Question: I noticed the "DuckDuckGo" karma widget one day when browsing and decided to play with one.
Its purpose is to gather your "karma" from different websites and display a little box like this one:

I tried it on my site as follows, and it provides the picture above all right.
'''
<div id="footer">
<script type="text/javascript">
ddg_k_title = '';
ddg_k_bold_karma = '1';
ddg_k_link_karma = '0';
ddg_k_link_label = '0';
ddg_k_show_username = '0';
ddg_k_show_service_name = '0';
ddg_k_paren_karma = '0';
ddg_k_vertical_spacing = '5';
ddg_k_column_width = '150';
ddg_k_padding = '5';
ddg_k_font_size = '9pt';
ddg_k_font_color = 'black';
ddg_k_font_family = '';
ddg_k_border = '1px solid #AAA';
</script>
<div id="holder" style="position: relative; height: 76px; width: 50%; margin: 0px auto">
<div id="ddg_k" style="width: 150px; height: 47px; font-size: 9pt; background: white;
padding: 5px; text-align: left; float: left">
</div>
<script type="text/javascript" src="http://karma.duckduckgo.com/k.js?t=1,5&u=Evgeny,evgenyr"></script>
'''
However, there are questions I can not find answers to:
1. I could not locate any documentation. The parameters for k.js I had to literally figure out by trial and error. Can anyone help with that?
2. It still shows the karma for the day when I added the widget to my site - I know the values have changed since. What am I missing?
3. Finally, if anyone can suggest similar widgets I can easily use on a website, that would be duly upvoted!
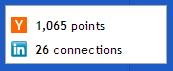
Answer: I didn't find any documentation for the karma widget either, despite much googling around.
It seems that you have looked into the script, but I'll nevertheless document some findings here.
Looking in the 'k.js' file that is generated you can see that you specify the sites to show in the widget by using the query parameters 't' and 'u':
<URL>
This means for the site identified by '1' the username is 'Evgeny' and for the site with id '5' the username is 'evgenyr'. If you look into the script you can see that it is generated on the server side and it has the karma points retrieved already in the script.
The identifiers are as follows (straight from the script @ 2012-10-09):
'''
Id Site
--------------------
1 Hacker News
2 reddit
3 digg
4 Mixx
5 LinkedIn
6 Twitter
7 StumbleUpon
8 delicious
9 YouTube
A Dailymotion
B Plurk
C identi.ca
D Stack Overflow
E MySpace
F GitHub
G Facebook
'''
From looking at the code, you can also customize the look'n'feel of the widget by embedding parameters (starting 'ddg_k_') as javascript code to your site as you have done. The parameters are almost self-explanatory.
The script also needs an element with the id of 'ddg_k' where it places the widget.
As for why the values are not updated since adding the widget; I can only come up with a educated guess that there's some caching going on. At least <URL>. It might also be because the server-side component that retrieves the points is out of date regarding a site.
There's certainly very scarce information on this topic. :-)